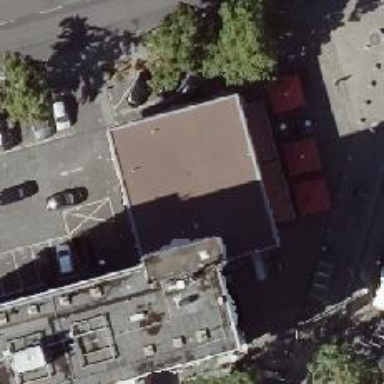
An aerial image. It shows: Bakery.